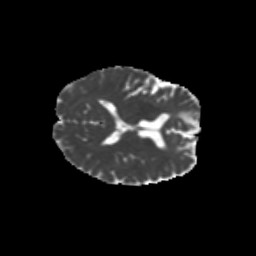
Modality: MD
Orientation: axial
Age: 41
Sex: female
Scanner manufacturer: siemens
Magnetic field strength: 3 T
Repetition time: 1.8 s
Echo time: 0.07 s